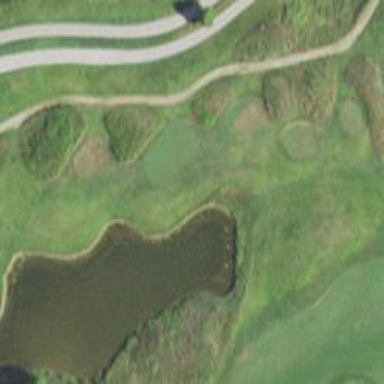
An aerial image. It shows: View of golf hole.